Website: walmart
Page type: account-selection
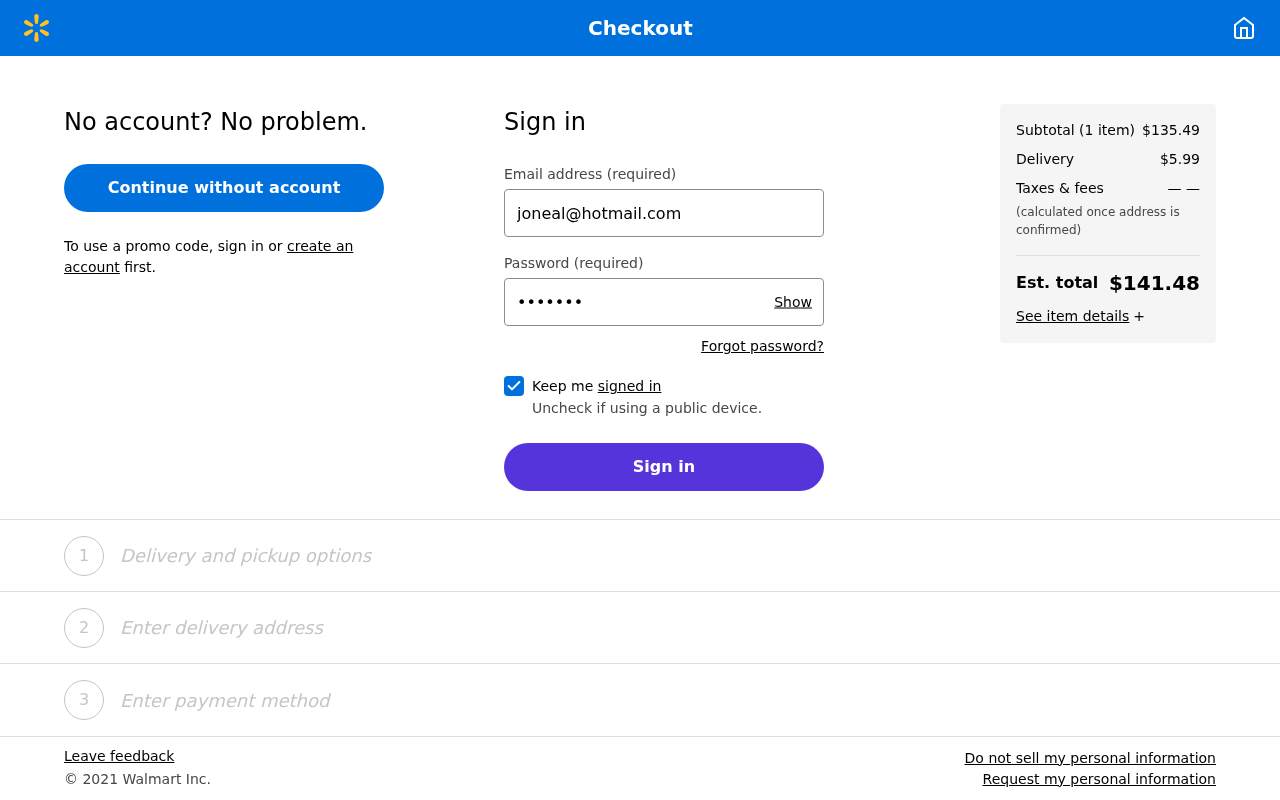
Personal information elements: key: PII_EMAIL
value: joneal@hotmail.com
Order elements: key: ORDER_NUM_ITEMS
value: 1
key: ORDER_SUBTOTAL
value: $135.49
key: ORDER_SHIPPING_COST
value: $5.99
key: ORDER_TOTAL
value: $141.48